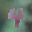
Label: 4